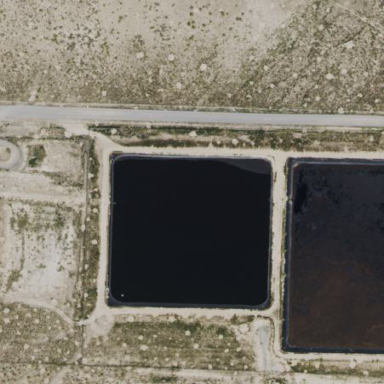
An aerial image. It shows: Sewage reservoir with water.